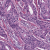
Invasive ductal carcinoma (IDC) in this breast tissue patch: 1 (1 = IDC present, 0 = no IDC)